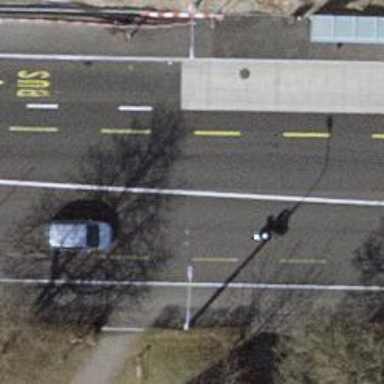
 featuring cycle lane and trolley wires."